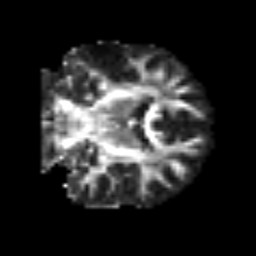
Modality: FA
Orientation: coronal
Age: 63
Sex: male
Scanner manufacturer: siemens
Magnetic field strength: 3 T
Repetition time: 3.2 s
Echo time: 0.081 s